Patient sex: M
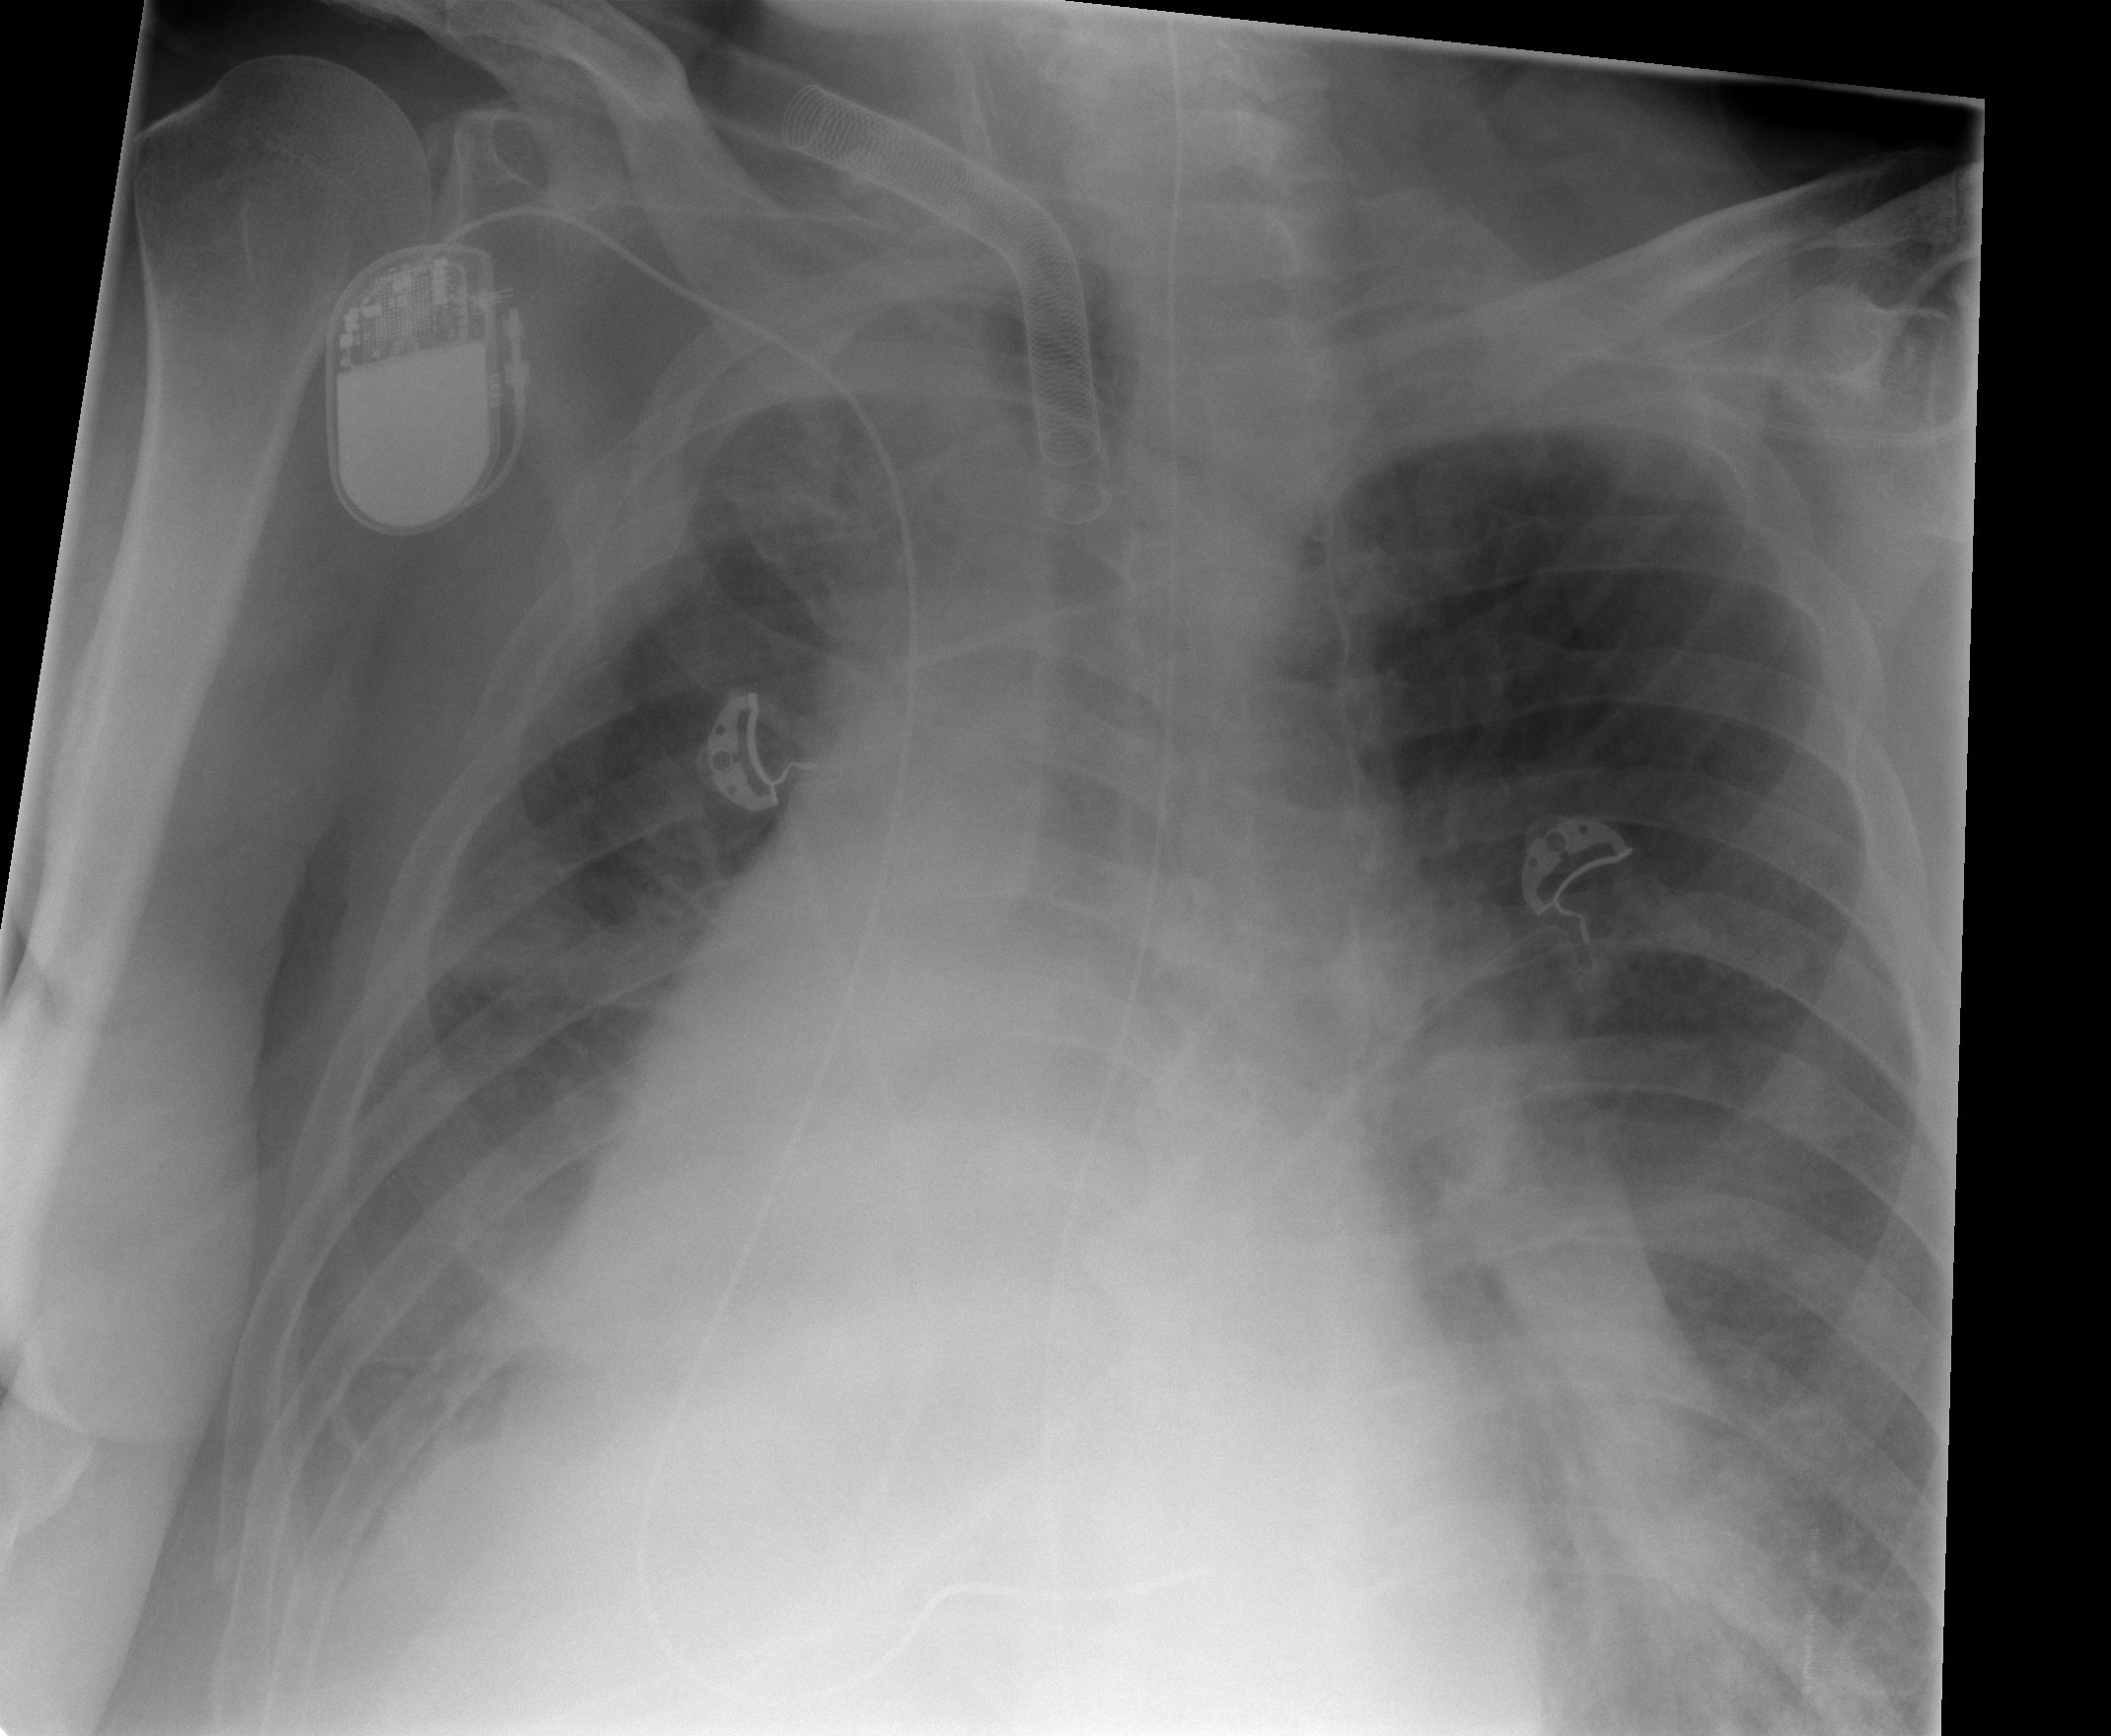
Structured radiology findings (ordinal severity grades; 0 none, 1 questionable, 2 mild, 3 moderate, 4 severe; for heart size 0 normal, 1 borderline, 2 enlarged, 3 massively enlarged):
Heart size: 2
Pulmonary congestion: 1
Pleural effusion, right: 2
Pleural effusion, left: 0
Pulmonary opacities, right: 2
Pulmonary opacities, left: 2
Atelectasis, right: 2
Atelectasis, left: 2